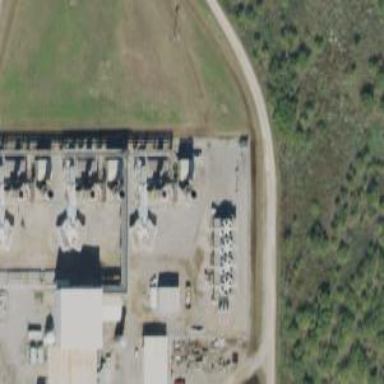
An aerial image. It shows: Gas turbine generator is in use.